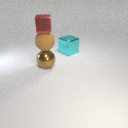
large brown metal sphere below large brown rubber sphere